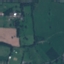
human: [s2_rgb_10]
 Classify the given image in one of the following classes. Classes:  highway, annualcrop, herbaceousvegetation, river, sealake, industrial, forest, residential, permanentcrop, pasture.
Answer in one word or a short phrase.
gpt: Pasture